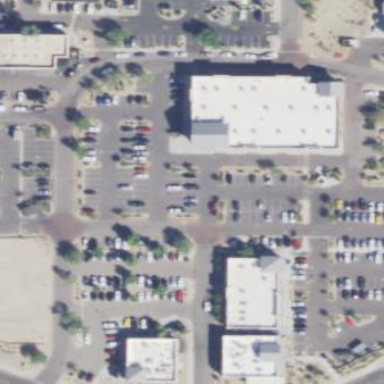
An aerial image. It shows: Commercial area.